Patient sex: M
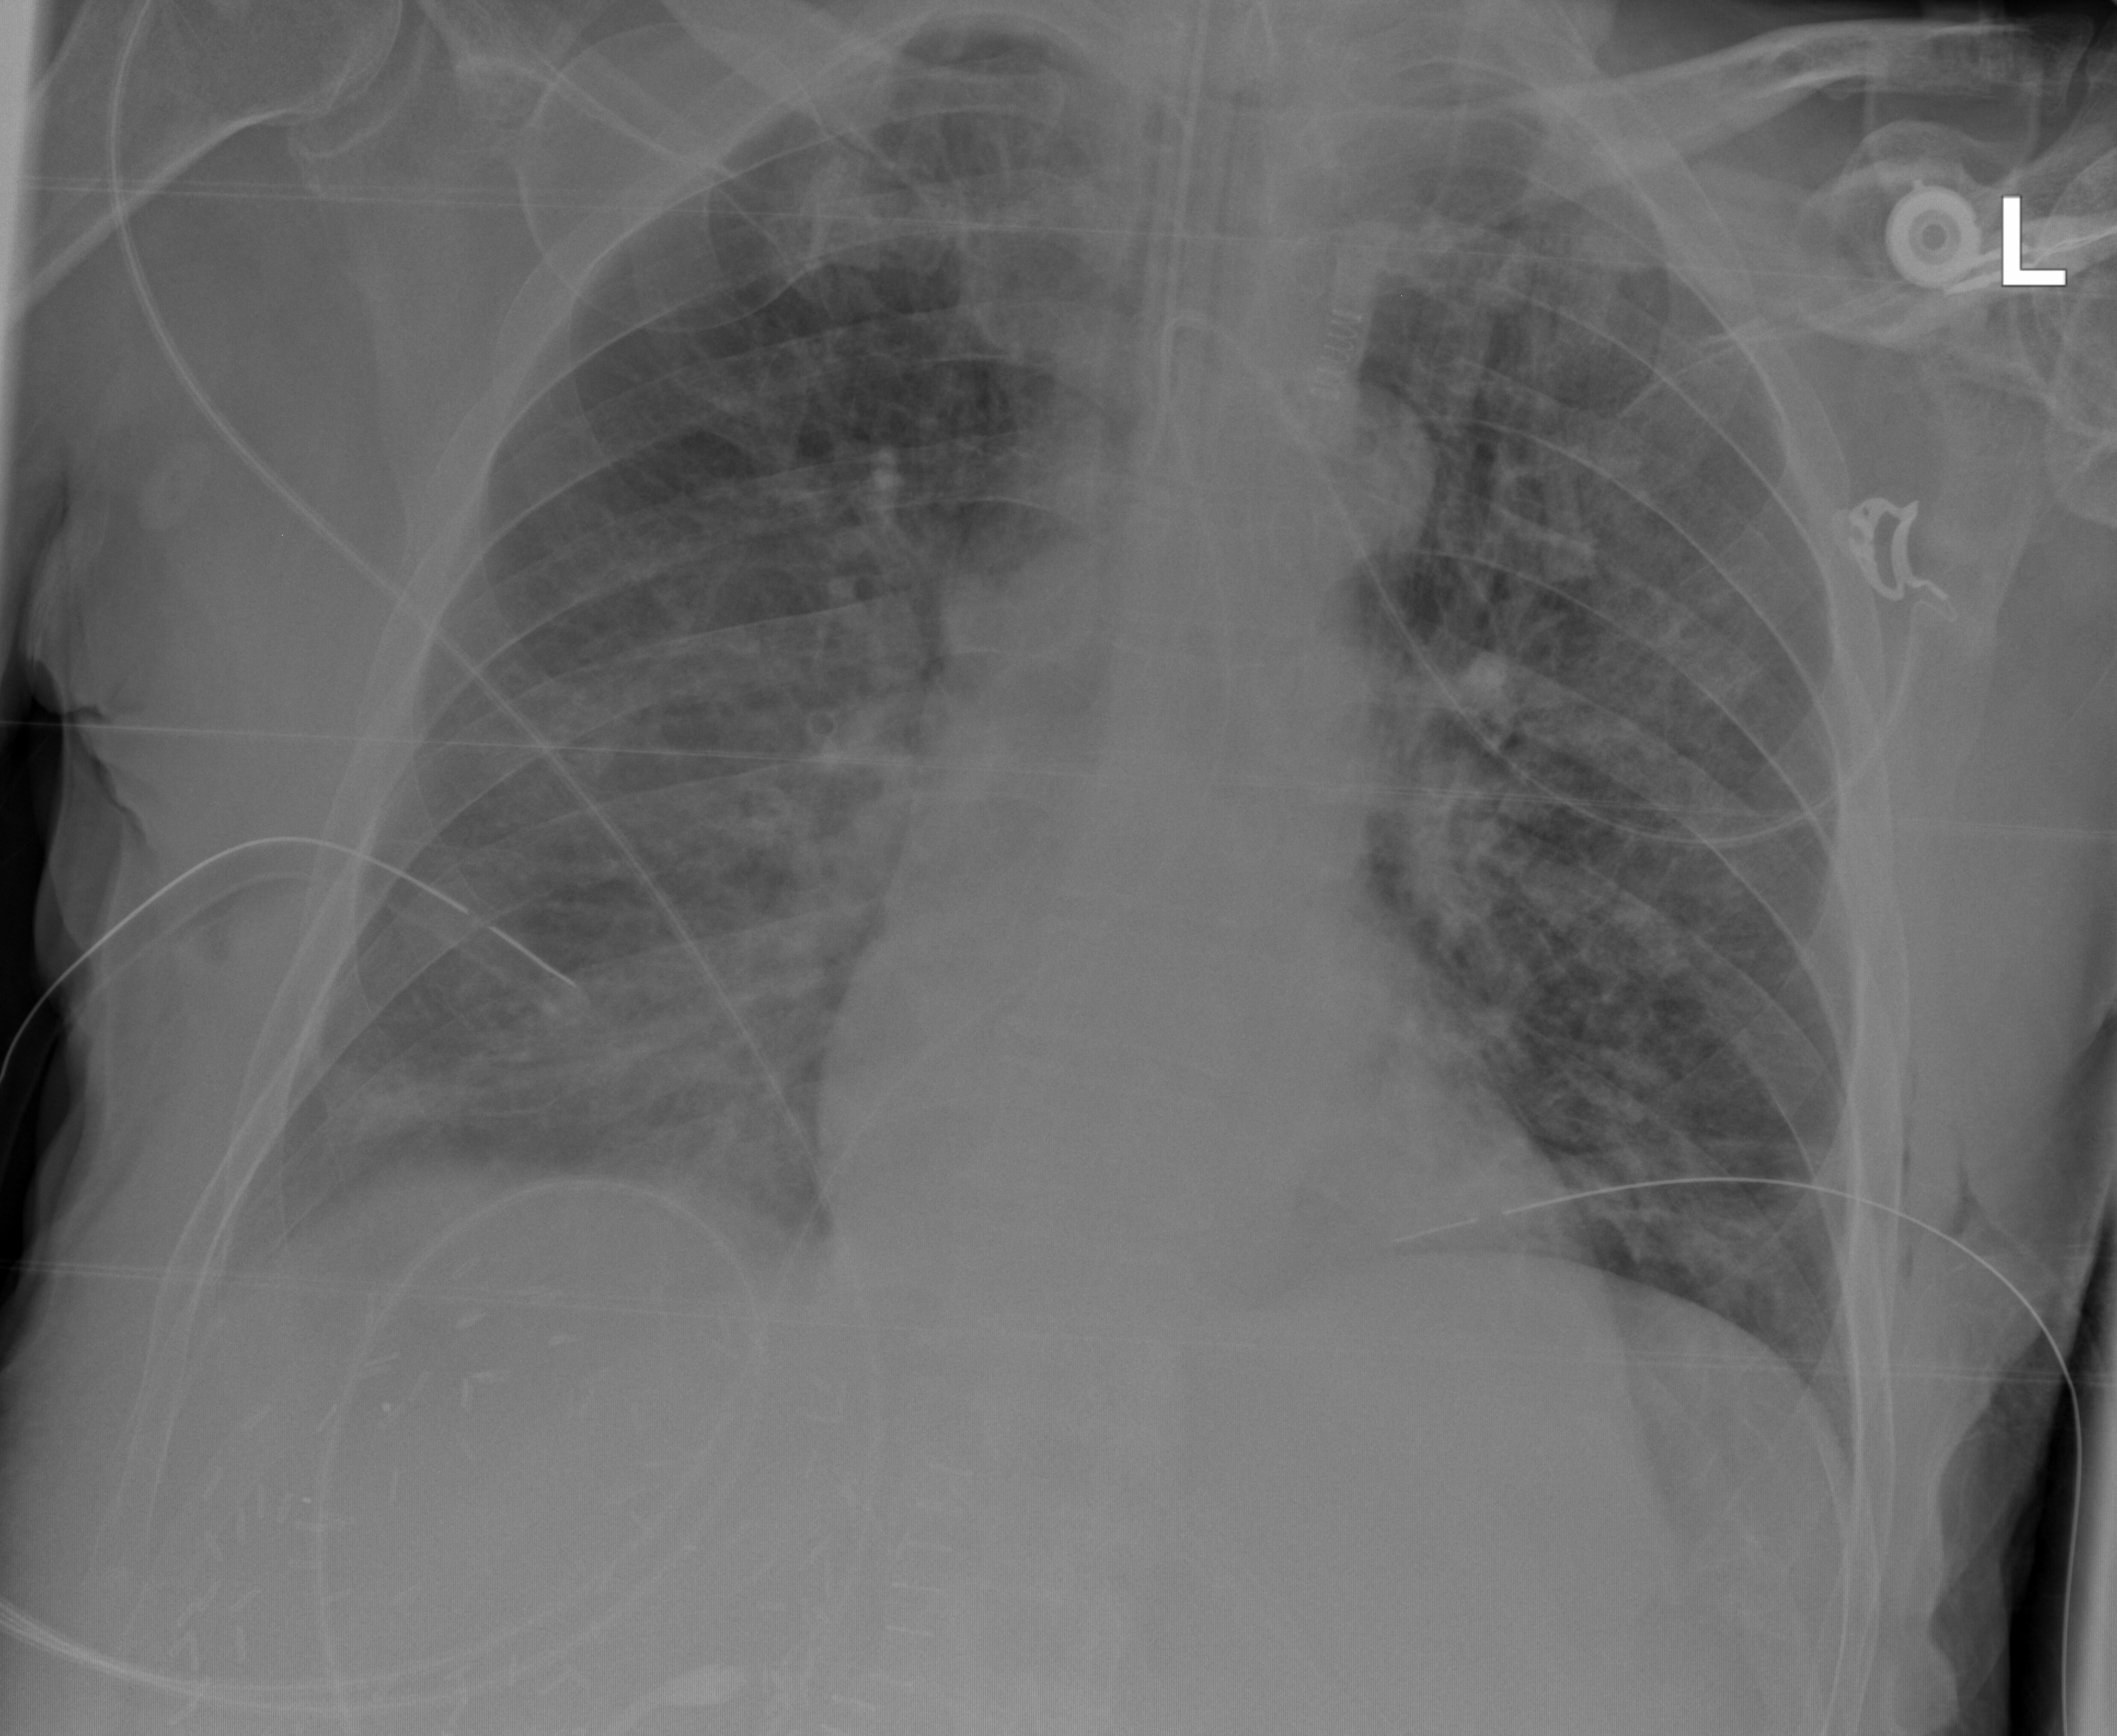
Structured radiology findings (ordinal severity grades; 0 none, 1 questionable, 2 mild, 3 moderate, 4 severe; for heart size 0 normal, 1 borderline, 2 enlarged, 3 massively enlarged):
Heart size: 0
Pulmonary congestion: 2
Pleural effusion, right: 2
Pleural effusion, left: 0
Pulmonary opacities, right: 2
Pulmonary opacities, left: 3
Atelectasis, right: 2
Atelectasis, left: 2